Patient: sex M, age 57
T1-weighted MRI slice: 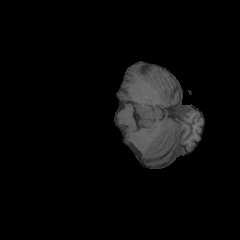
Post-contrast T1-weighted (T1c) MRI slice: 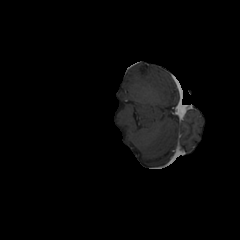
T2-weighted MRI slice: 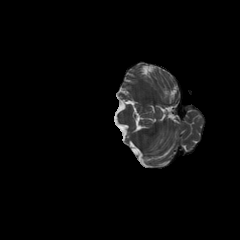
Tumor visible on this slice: no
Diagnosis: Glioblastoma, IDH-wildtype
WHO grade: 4